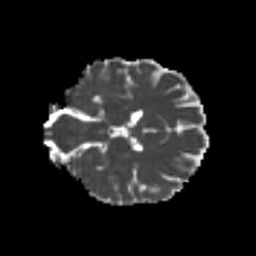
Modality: MD
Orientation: coronal
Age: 23
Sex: female
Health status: healthy
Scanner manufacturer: philips
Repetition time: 7.39 s
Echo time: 0.08599 s